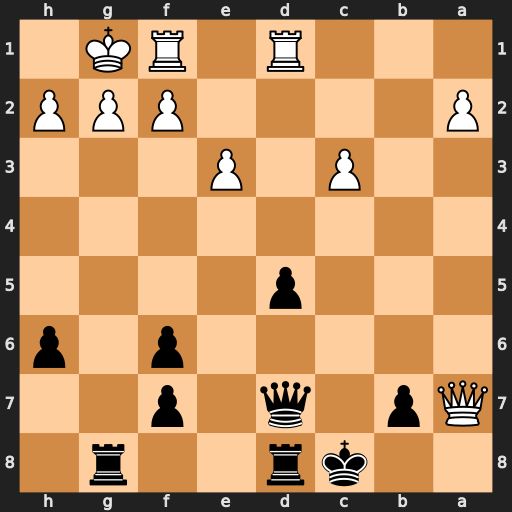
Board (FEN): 2kr2r1/Qp1q1p2/5p1p/3p4/8/2P1P3/P4PPP/3R1RK1
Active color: b
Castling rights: -
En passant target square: -
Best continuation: Rxg2+ Kh1 Qh3 Qa8+ Kc7